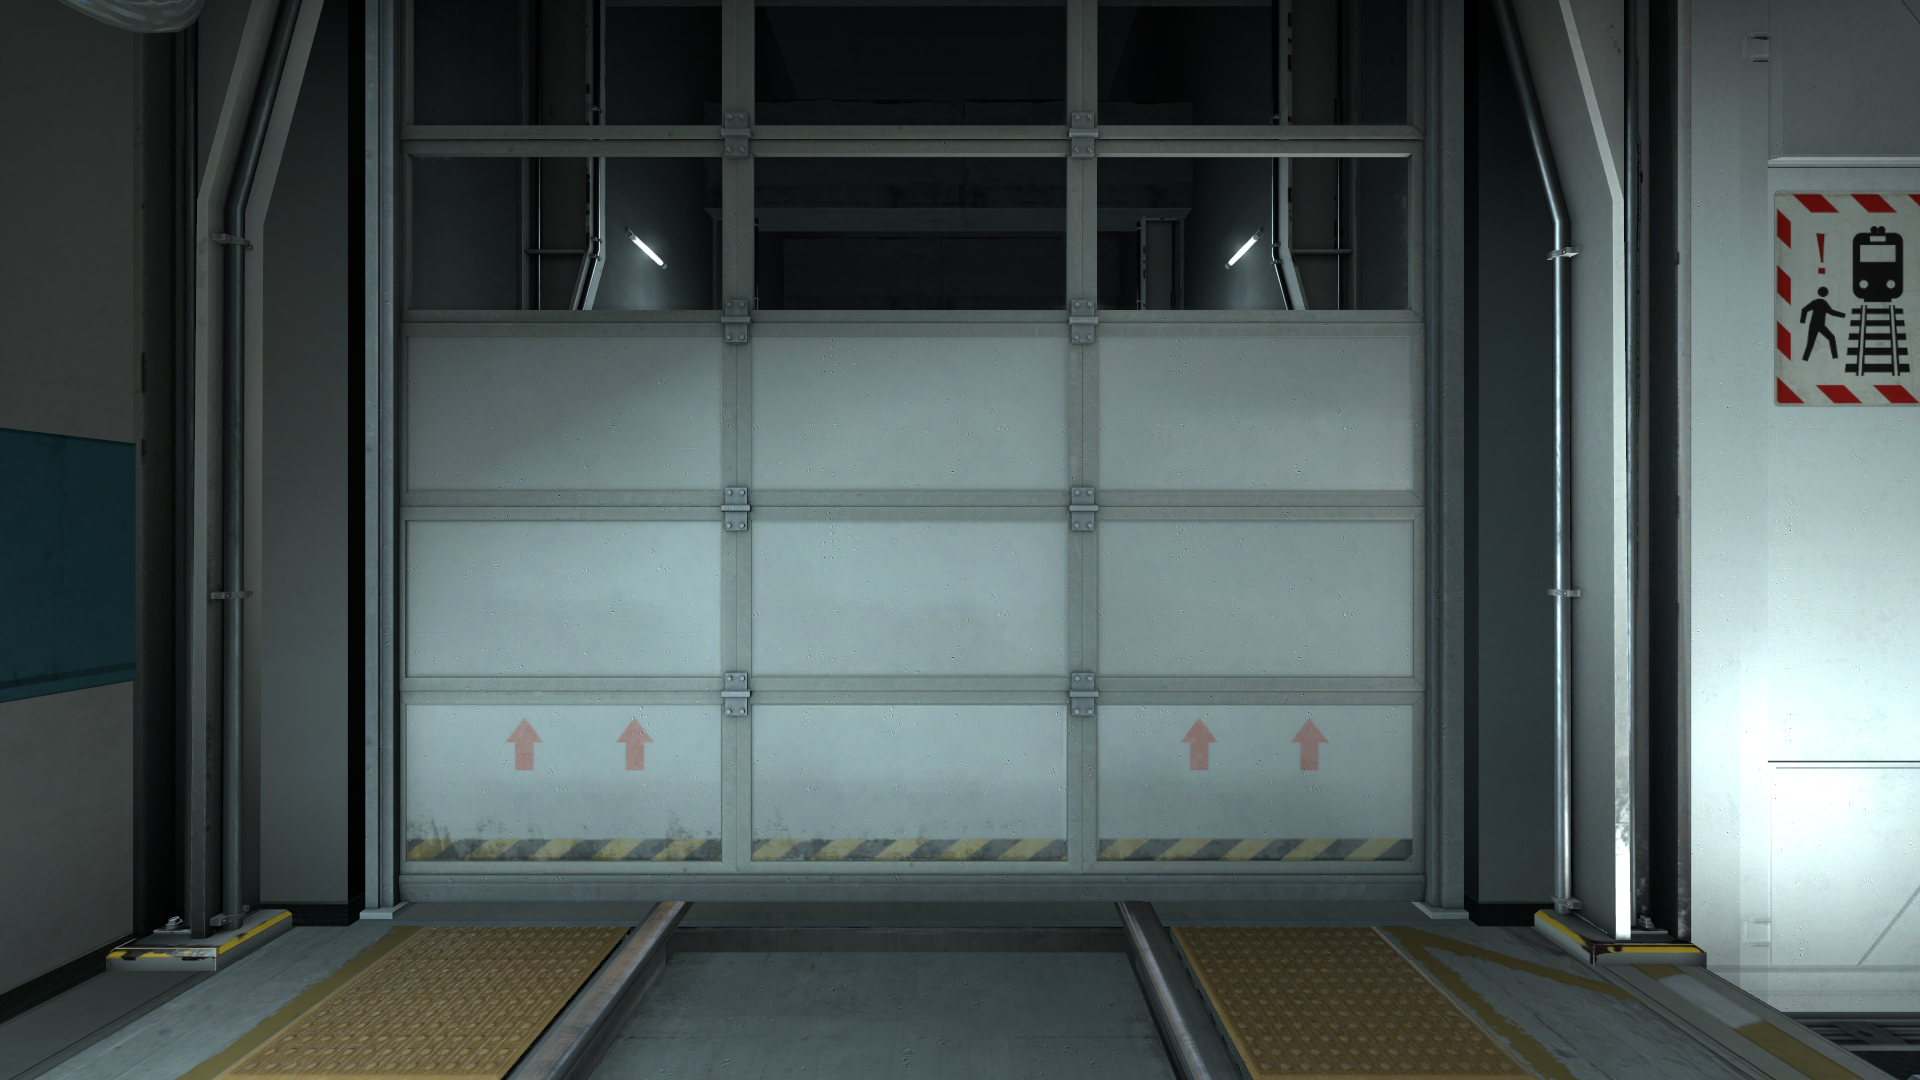
Map: de_train